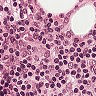
Metastatic tissue present: no